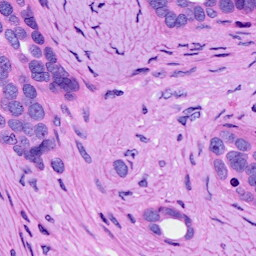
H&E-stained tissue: Ovarian